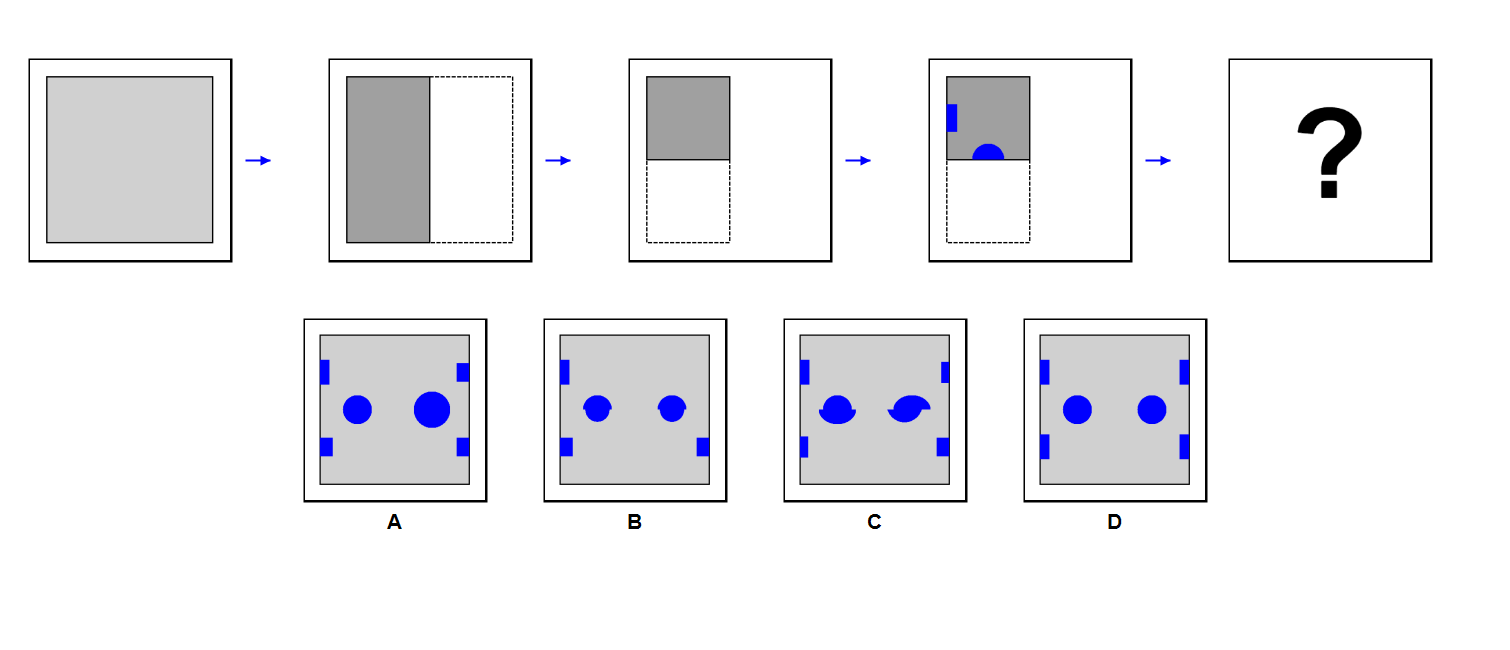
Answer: D